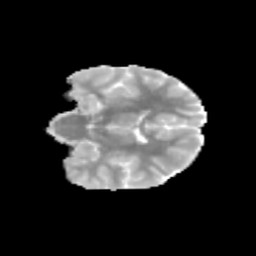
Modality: MD
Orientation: coronal
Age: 11
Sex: female
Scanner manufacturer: siemens
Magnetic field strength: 3 T
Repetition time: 3.8 s
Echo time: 0.07 s